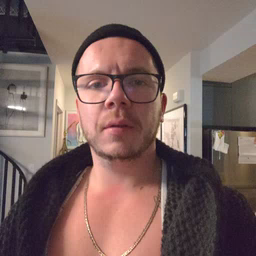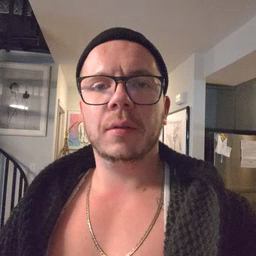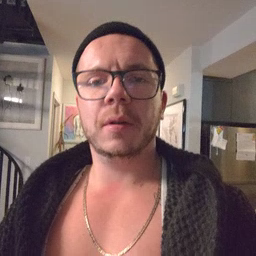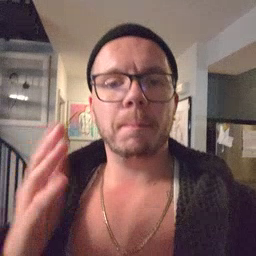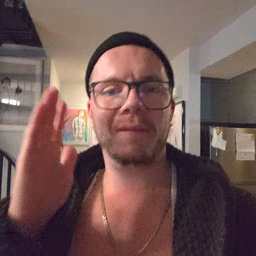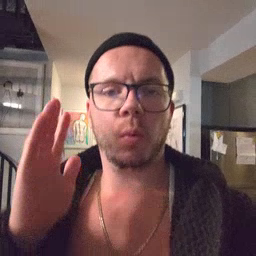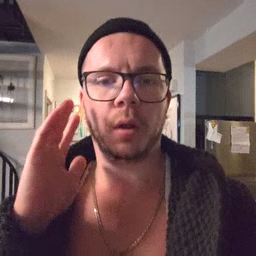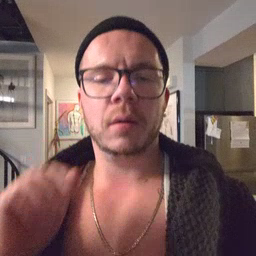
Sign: before